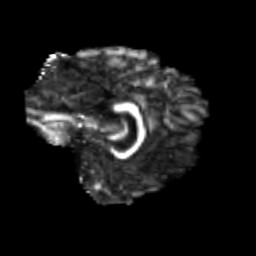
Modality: FA
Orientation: sagittal
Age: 23
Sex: female
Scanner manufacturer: siemens
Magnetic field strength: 3 T
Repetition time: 3.5 s
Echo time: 0.113 s